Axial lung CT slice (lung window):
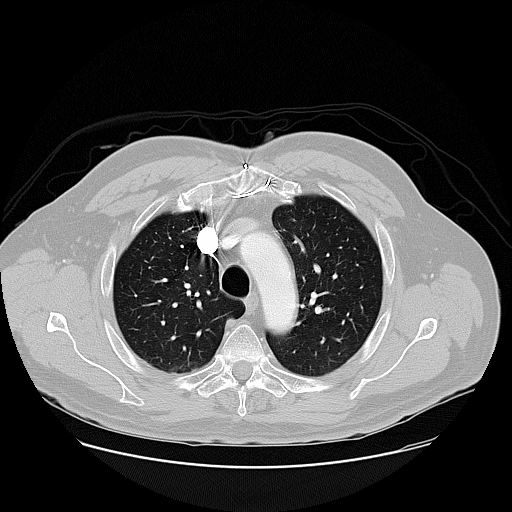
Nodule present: no